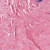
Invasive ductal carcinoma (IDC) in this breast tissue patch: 0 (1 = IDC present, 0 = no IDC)